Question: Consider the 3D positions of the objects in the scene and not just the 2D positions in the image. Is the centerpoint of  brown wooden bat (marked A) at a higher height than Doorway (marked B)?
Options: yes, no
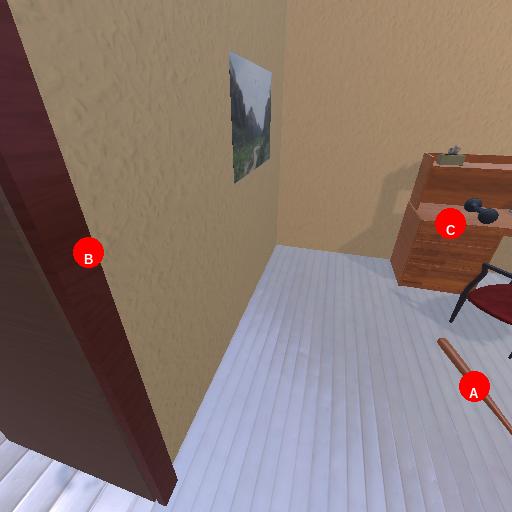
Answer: yes